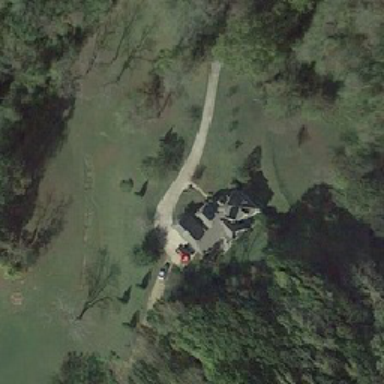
There is a big reflection in sunlight .